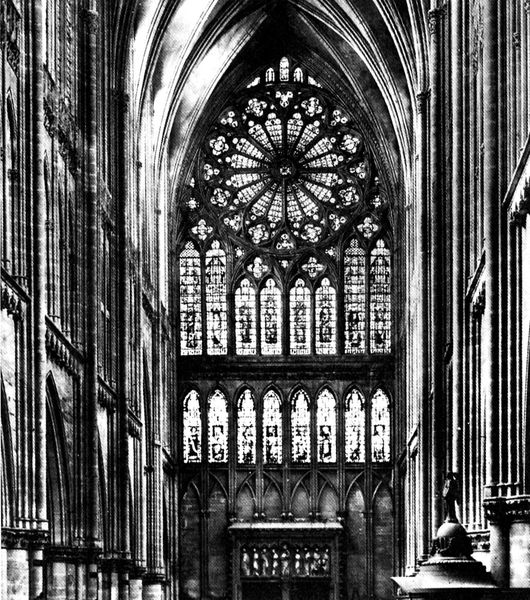
Titel: Kathedrale Saint-Étienne in Metz
Standort: Metz, Saint-Étienne (EU - F)
Schlagwörter: weiß, fenster, glas, schwarz, säulen, stein, kirche, gotik, kreis, schiff, spitz, hoch, foto, bögen, gewölbe, dom, schwarzweiss, altar, kathedrale, langhaus, portal, kirchenschiff, kreuzrippengewölbe, mittelschiff, skulpturen, dienste, glasfenster, glasmalerei, reims, rosette, spitzbogen, kicrhe, maßwerk, okulus, fensterrose, triphorium, gesisms, vierpass, dreipass, grate, rosettenfenster, fenterrose, nonnenkopf, reyunnant, flammboyant, galsfenster, #gewölbe